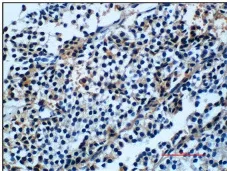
Radiology imaging of the patient and immunostaining for TSH in the pituitary tumor. (E) Radionuclide (99mTcO4) scan showed diffusely increased uptake, the ratio of uptake of the tracer in the thyroid to that in the background was 45 (right lobe) and 40 (left lobe).
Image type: pathology (immunostaining)